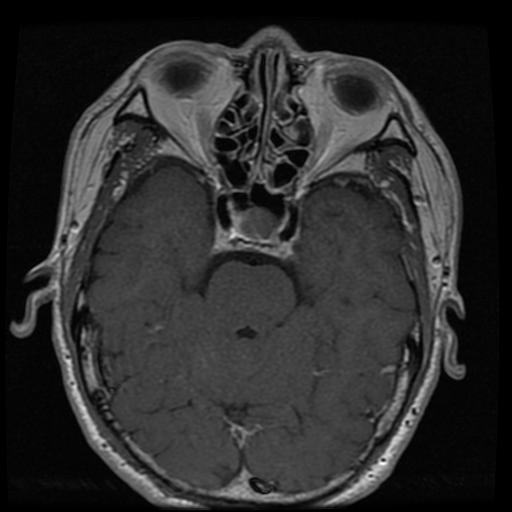
Label: pituitary